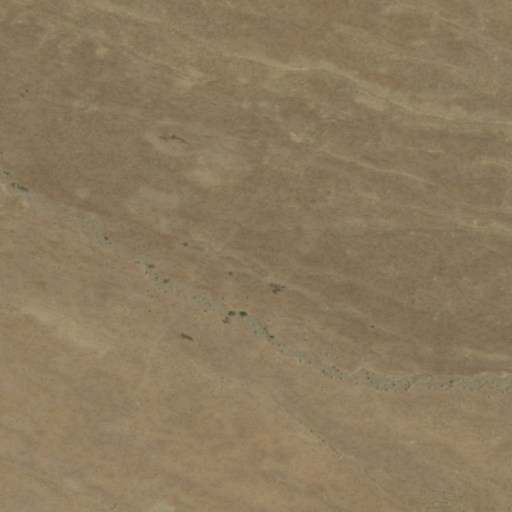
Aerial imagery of valley in Nevada named Wood Canyon containing only shrub